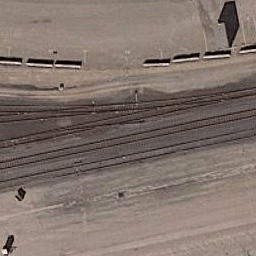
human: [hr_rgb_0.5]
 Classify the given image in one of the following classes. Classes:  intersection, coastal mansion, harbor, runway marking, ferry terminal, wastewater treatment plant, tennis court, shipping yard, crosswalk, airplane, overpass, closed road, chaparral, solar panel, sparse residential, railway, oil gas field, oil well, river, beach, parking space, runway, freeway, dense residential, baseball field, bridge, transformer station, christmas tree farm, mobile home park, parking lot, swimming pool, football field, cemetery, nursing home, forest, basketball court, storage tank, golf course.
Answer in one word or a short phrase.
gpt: railway